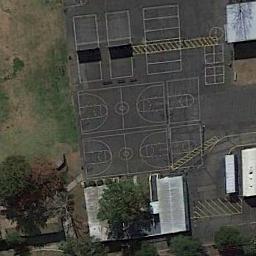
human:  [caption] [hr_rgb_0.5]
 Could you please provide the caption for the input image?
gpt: Four basketball courts next to the lawn and some sport areas beside .

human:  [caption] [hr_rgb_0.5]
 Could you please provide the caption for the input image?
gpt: There are many basketball courts on the vacant lot .

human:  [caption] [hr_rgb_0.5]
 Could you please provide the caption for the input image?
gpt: There are two basketball courts on the open place next to some buildings .

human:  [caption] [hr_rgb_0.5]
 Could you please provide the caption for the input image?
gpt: The basketball courts are neatly arrayed on the playground,Next to some buildings and the bare lawn .

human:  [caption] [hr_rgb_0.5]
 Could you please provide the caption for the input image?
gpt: The grass is sparse beside two basketball courts .